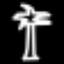
Label: palm tree